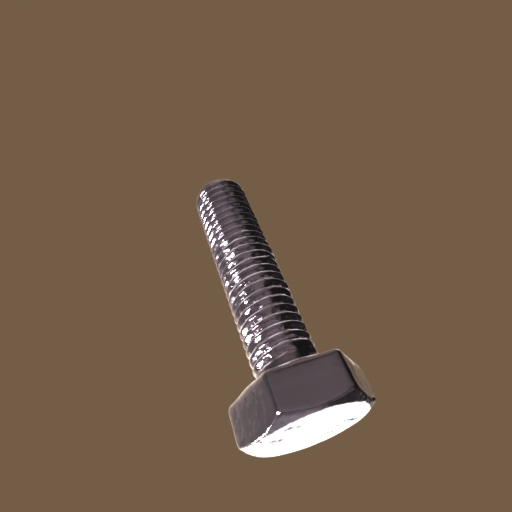
Label: bolt